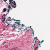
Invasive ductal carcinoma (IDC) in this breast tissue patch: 0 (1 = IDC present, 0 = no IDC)